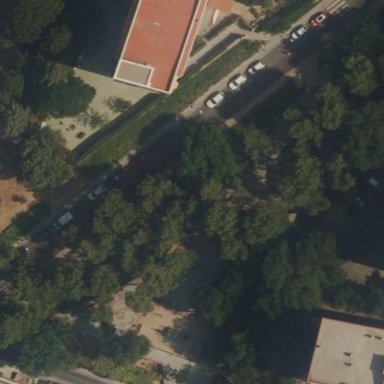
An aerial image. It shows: Park.